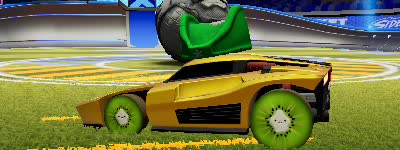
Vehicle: breakout